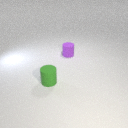
small green rubber cylinder to the left of small purple rubber cylinder